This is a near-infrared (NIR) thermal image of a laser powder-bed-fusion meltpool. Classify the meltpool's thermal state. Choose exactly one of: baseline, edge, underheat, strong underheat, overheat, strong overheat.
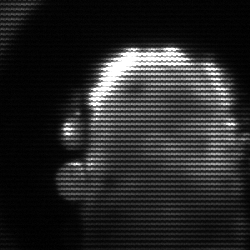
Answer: baseline